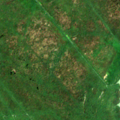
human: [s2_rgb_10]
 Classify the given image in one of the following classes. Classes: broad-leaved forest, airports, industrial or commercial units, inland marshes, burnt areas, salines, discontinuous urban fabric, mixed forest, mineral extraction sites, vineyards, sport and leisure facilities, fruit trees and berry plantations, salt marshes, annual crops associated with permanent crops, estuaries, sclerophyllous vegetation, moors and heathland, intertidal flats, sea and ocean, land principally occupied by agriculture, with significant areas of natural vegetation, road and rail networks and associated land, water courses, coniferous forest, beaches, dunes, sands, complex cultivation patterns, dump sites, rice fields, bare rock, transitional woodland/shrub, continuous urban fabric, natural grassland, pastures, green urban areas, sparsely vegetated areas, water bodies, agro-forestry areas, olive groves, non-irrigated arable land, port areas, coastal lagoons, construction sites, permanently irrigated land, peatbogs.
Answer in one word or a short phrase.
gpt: inland marshes, water bodies